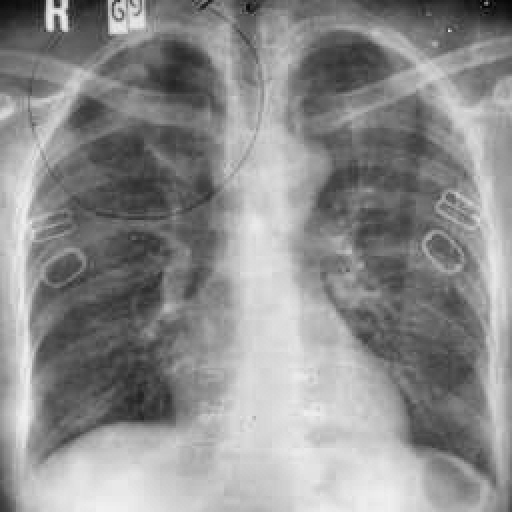
Finding: TUBERCULOSIS